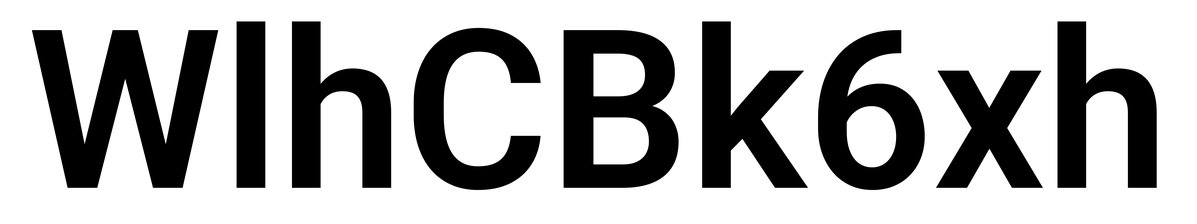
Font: Roboto_SemiBold